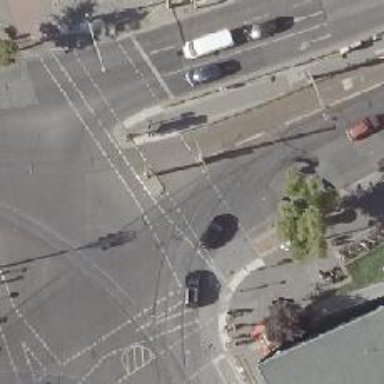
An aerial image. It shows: Tram crossing with traffic signals.